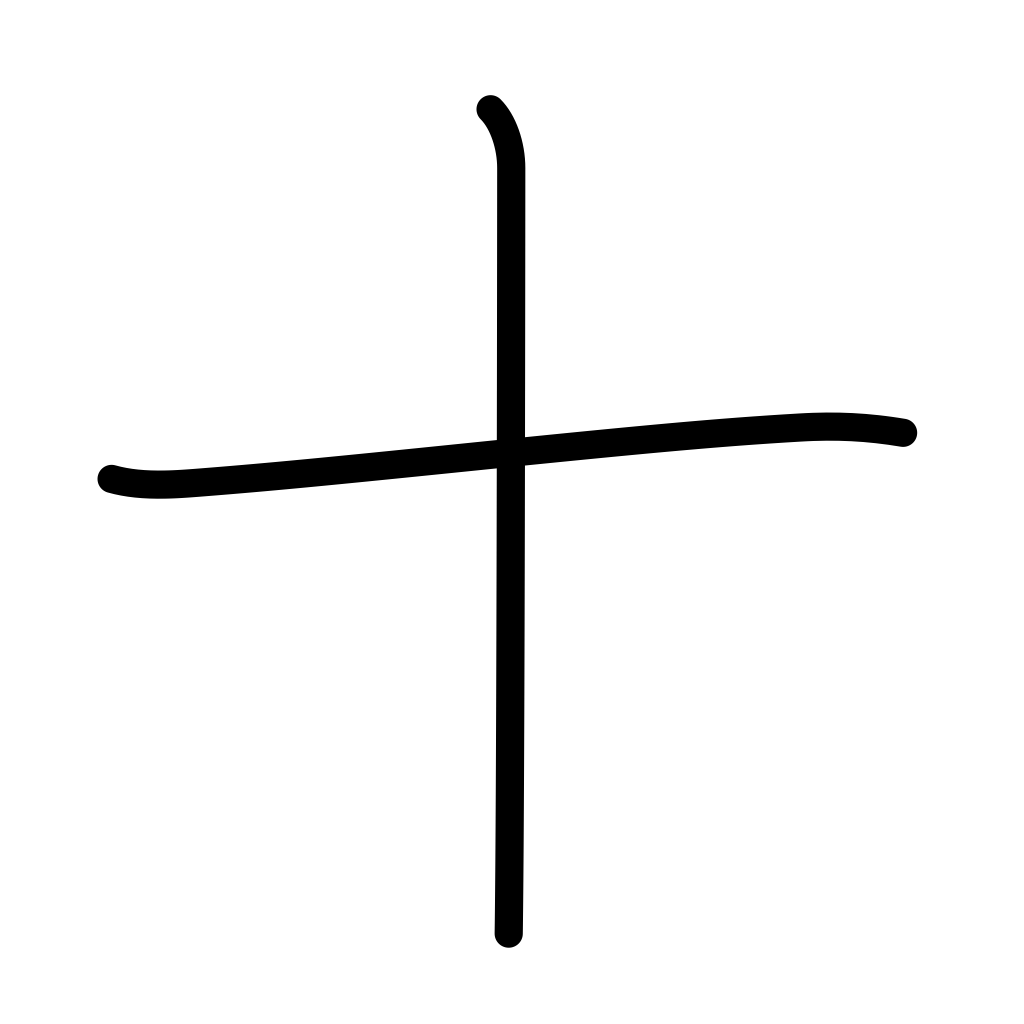
Meaning: ten